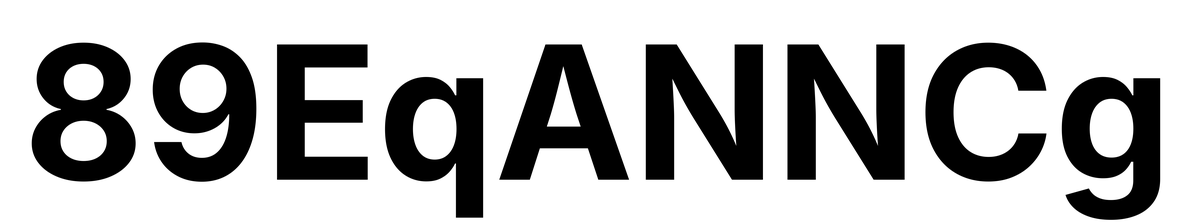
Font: Inter_Bold